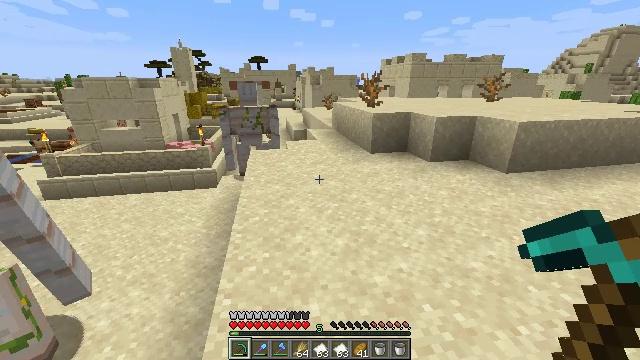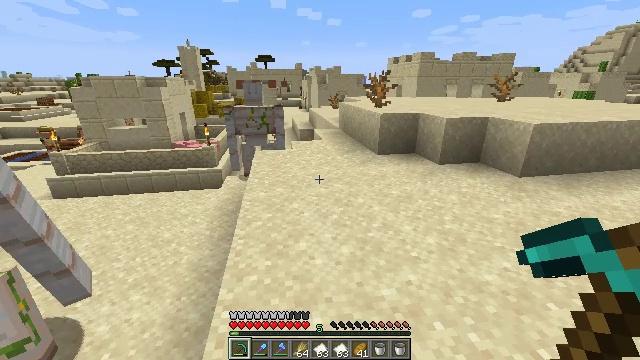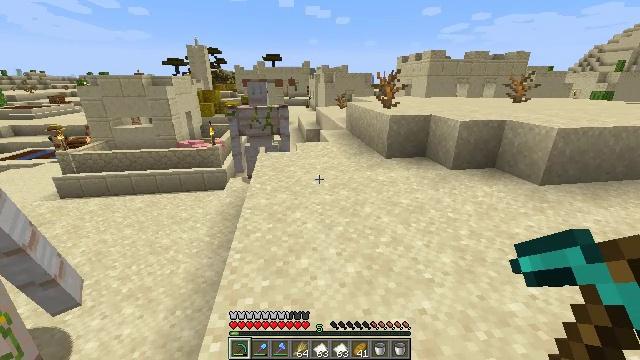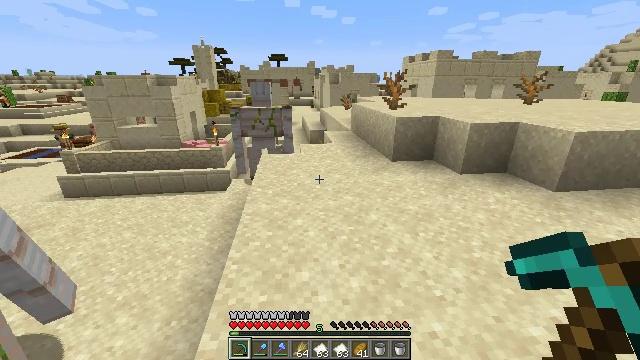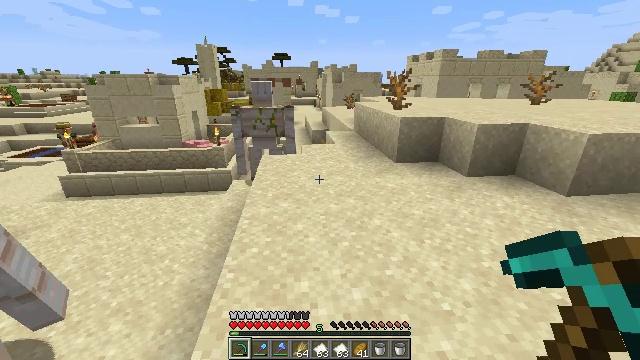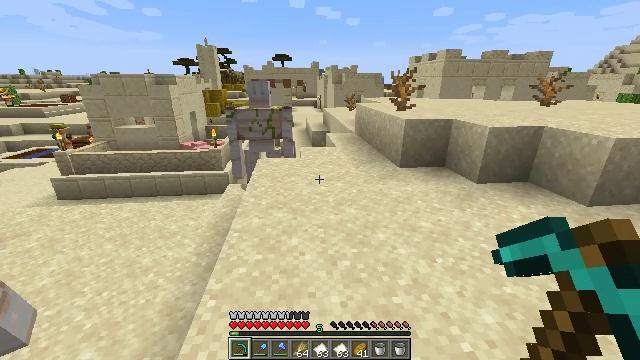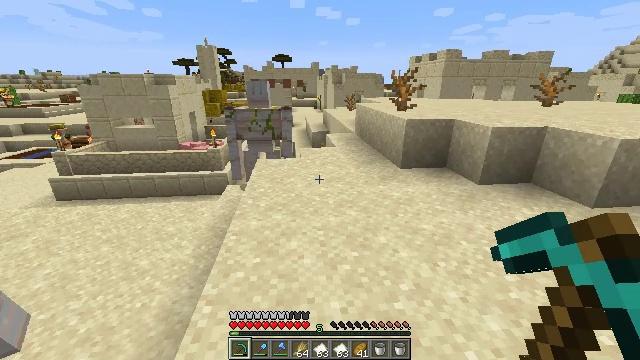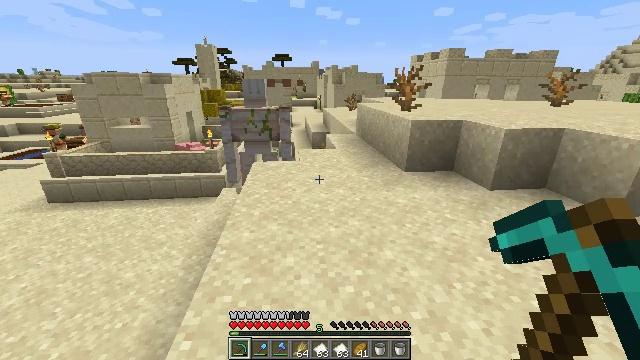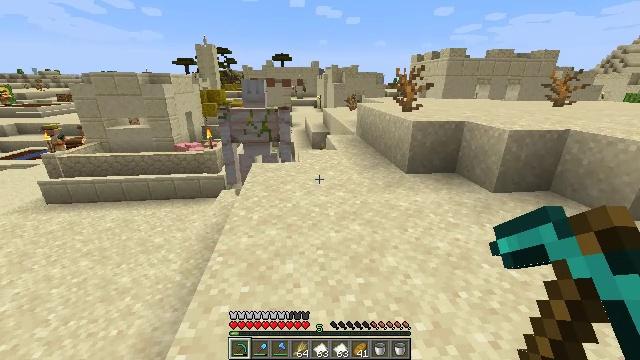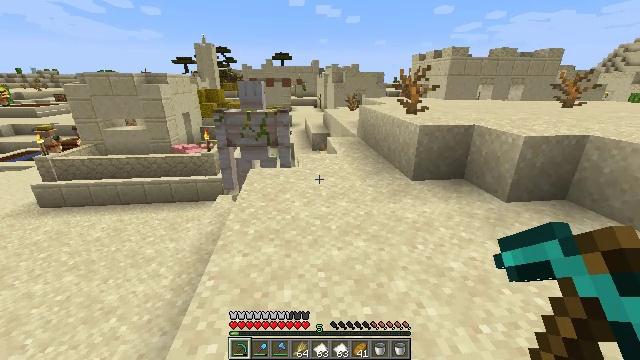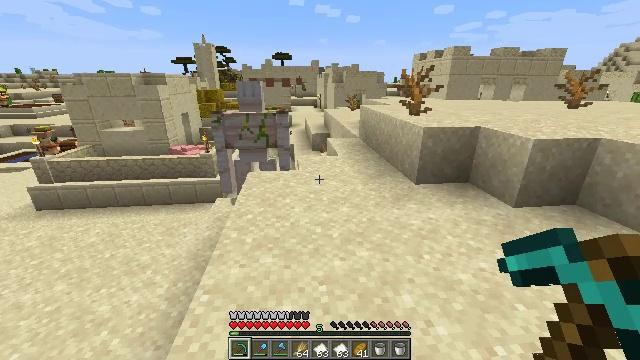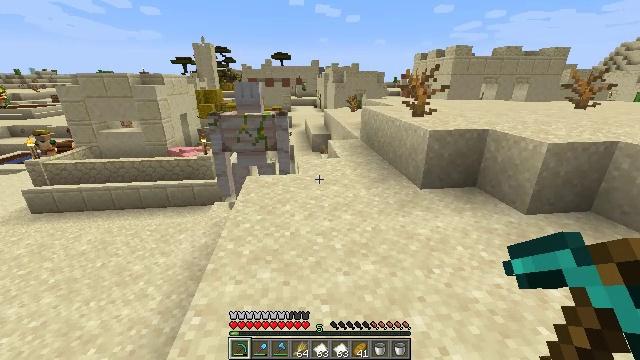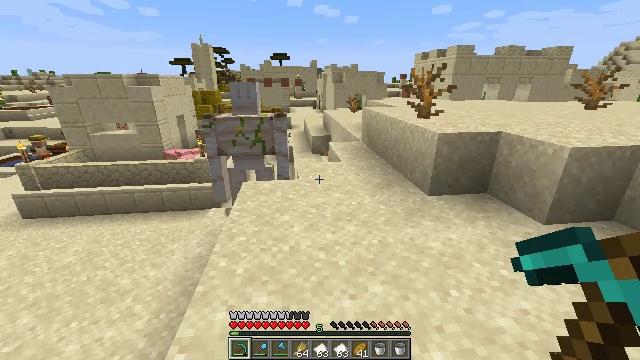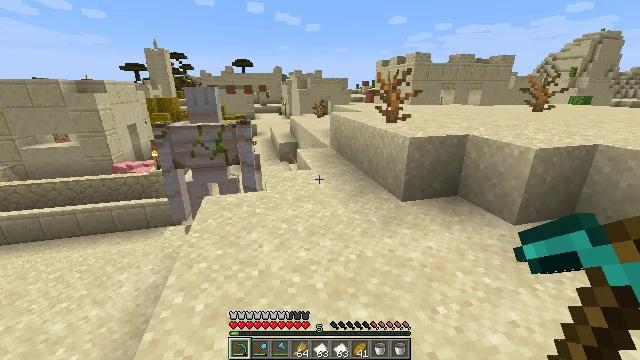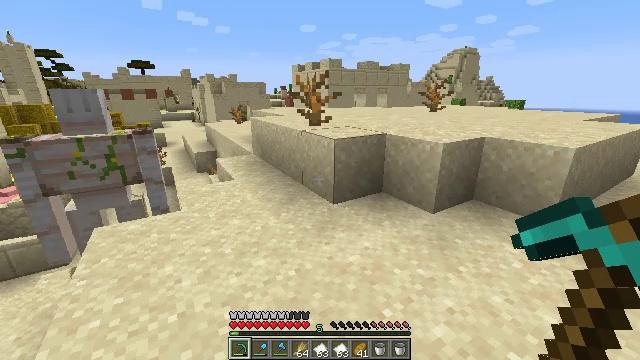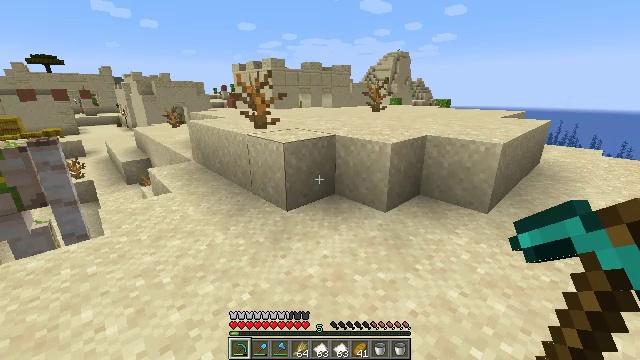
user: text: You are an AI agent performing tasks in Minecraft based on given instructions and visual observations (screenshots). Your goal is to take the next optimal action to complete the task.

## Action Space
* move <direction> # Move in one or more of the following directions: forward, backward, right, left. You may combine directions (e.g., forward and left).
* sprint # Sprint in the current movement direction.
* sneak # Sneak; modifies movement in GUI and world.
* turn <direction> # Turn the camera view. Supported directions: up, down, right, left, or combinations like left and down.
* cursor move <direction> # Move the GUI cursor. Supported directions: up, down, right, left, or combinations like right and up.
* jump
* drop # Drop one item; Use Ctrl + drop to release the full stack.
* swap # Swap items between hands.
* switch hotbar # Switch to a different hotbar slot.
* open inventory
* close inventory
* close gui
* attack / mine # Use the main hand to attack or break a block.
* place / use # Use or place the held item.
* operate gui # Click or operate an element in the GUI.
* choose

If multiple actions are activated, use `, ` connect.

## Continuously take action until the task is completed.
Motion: motion action
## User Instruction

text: Collect a hay block for crafting.
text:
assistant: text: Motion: move forward, turn left
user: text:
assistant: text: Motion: move forward, turn left
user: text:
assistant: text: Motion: move forward, turn left
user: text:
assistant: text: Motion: move forward
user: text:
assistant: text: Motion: move forward
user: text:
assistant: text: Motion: move forward
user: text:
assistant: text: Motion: move forward
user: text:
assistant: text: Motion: move forward
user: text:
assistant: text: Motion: move forward
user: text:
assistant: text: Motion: move forward
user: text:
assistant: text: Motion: move forward
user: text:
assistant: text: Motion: move forward
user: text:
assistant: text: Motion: move forward, turn right and up
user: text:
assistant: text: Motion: move forward, turn right
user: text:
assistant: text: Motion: move forward, turn right
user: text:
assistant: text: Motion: move forward, turn right
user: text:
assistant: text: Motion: move forward
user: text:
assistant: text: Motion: move forward
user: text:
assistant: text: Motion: move forward
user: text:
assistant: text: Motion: move forward, turn left
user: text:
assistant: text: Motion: move forward, turn left
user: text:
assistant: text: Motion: move forward, turn left
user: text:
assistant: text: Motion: move forward, turn left
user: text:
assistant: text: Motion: move forward
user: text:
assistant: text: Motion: move forward
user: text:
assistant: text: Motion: move forward
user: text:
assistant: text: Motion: move forward
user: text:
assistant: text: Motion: move forward, turn right
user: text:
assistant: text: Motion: move forward, turn right, jump
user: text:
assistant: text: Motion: move forward, turn right, jump